Interaction volume radius: 5 \u00c5
Interaction volume height: 20 \u00c5
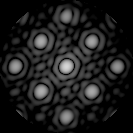
Disorder parameter: 0.06879